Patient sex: F
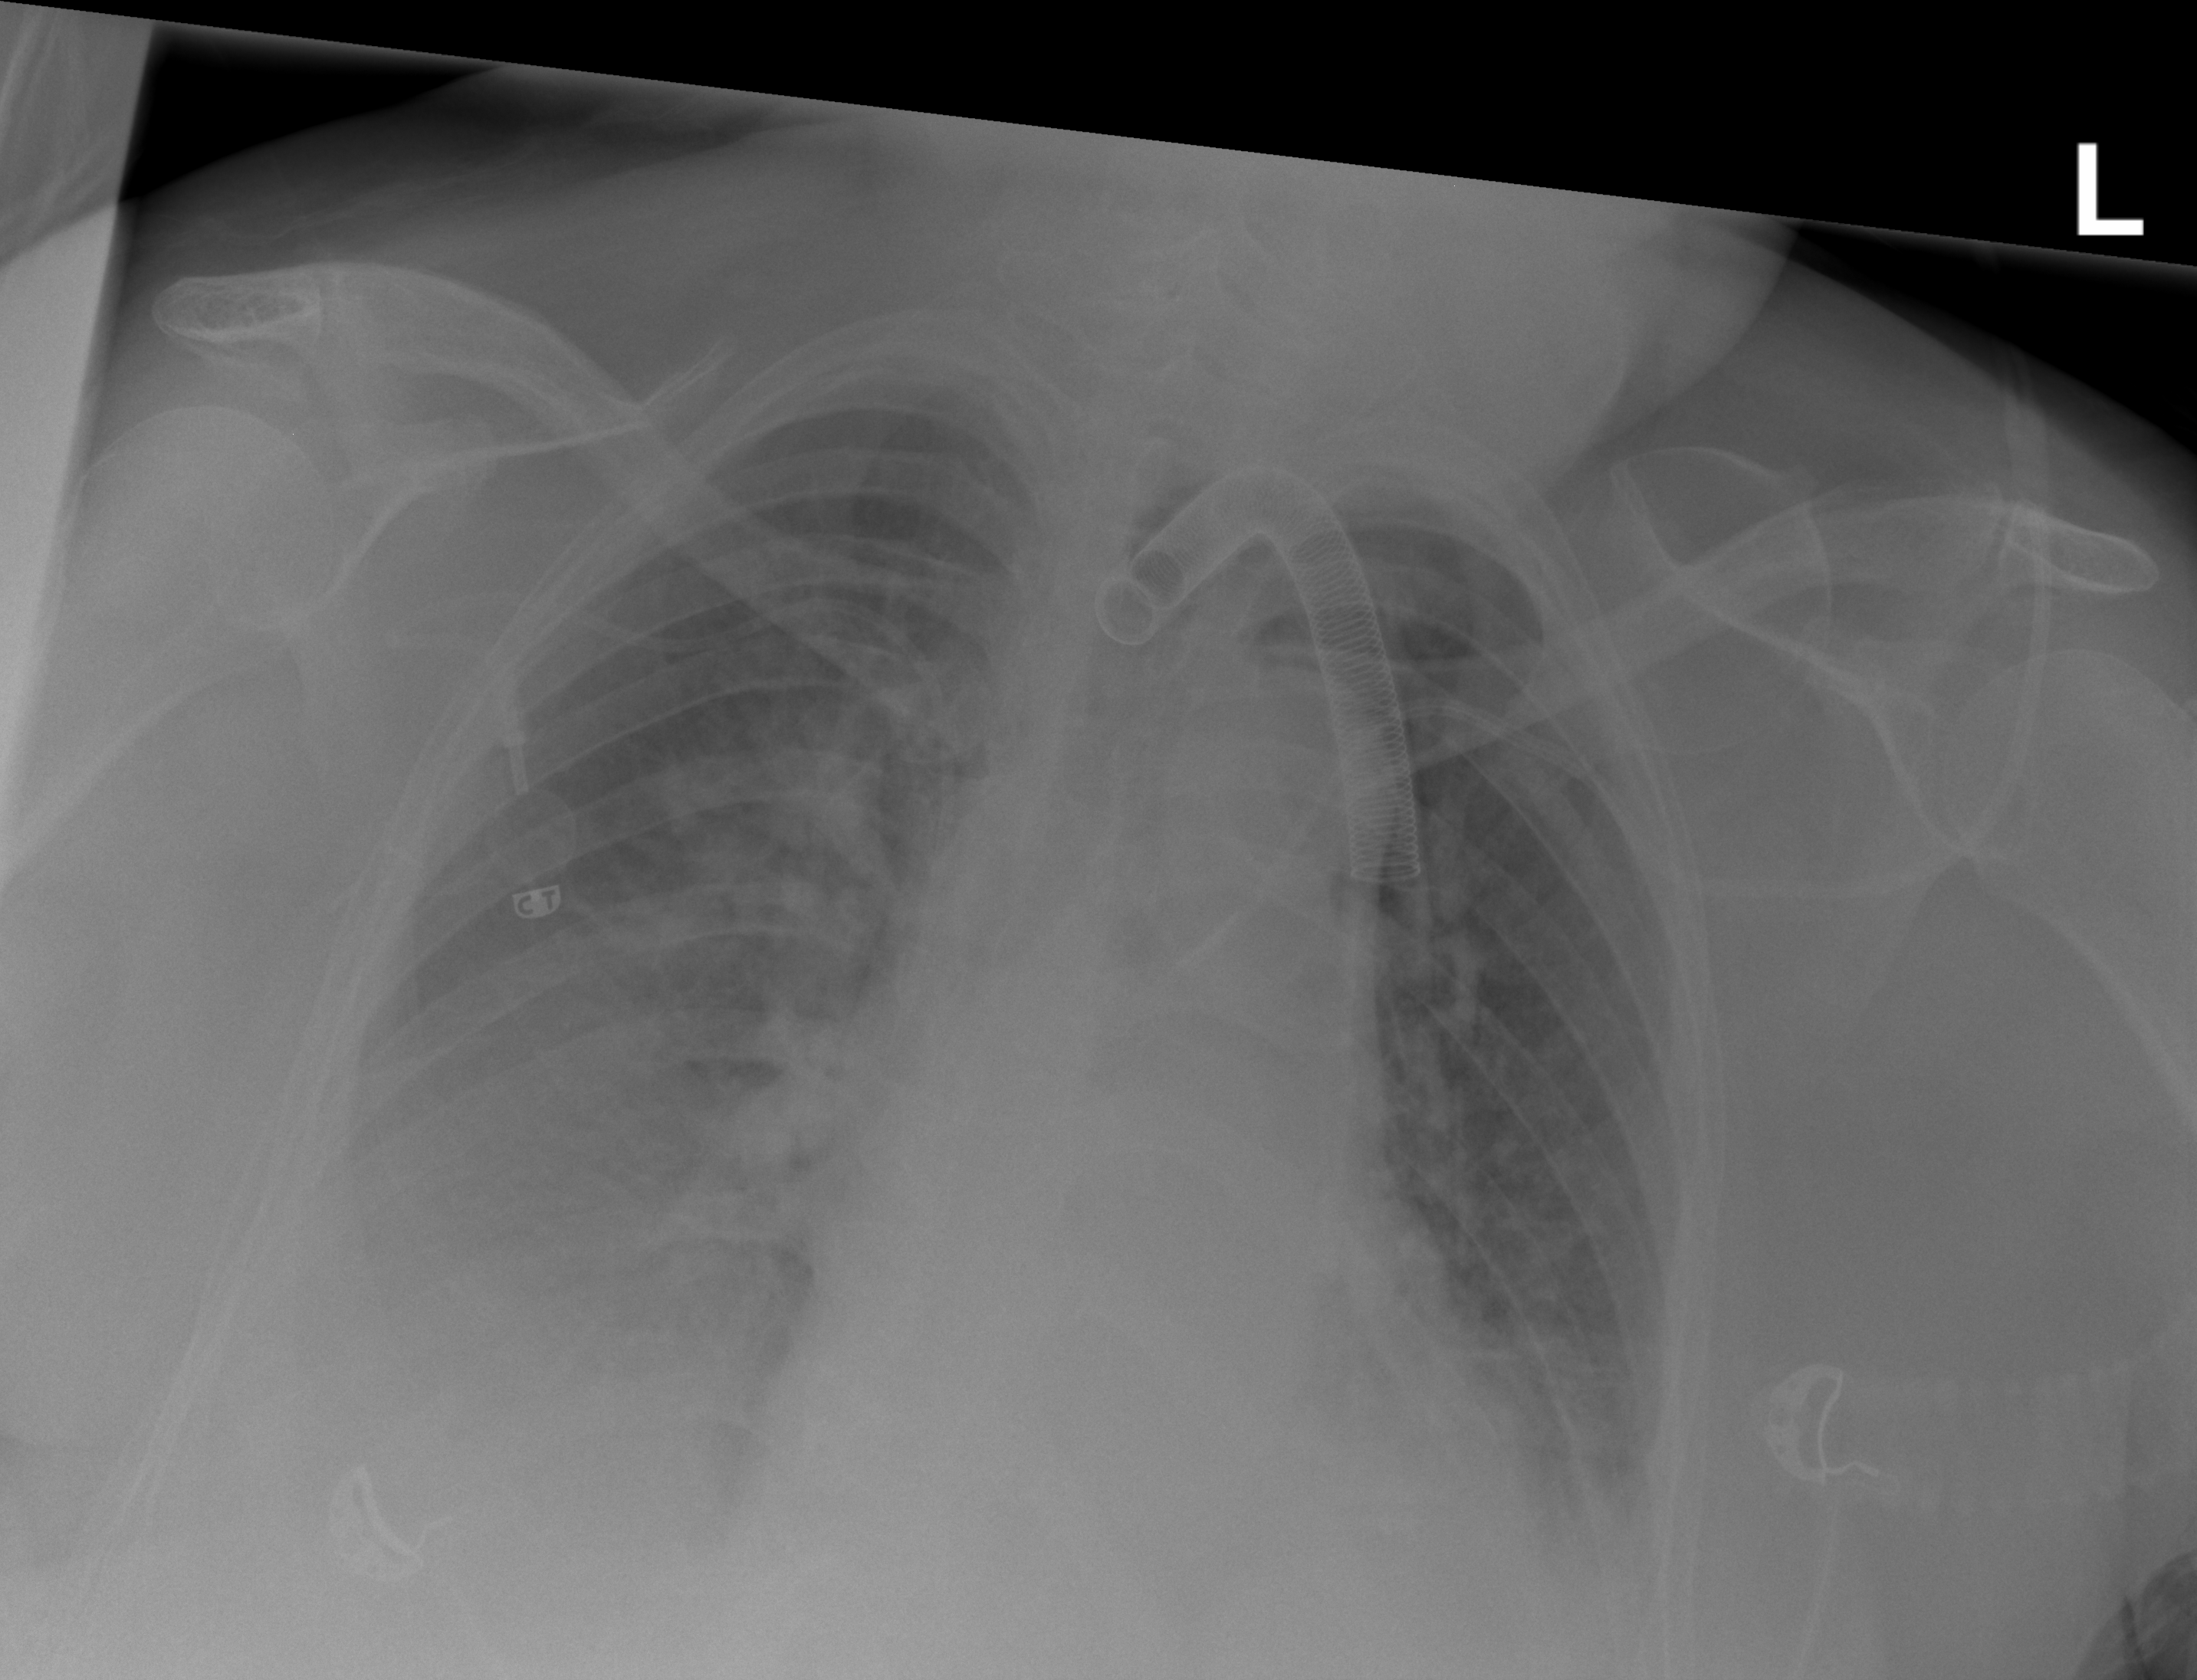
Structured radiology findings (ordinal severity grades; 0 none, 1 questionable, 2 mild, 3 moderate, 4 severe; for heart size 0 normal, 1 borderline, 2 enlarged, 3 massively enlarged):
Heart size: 2
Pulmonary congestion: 2
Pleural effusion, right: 2
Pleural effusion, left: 2
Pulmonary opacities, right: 2
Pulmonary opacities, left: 2
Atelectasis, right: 2
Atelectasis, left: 2